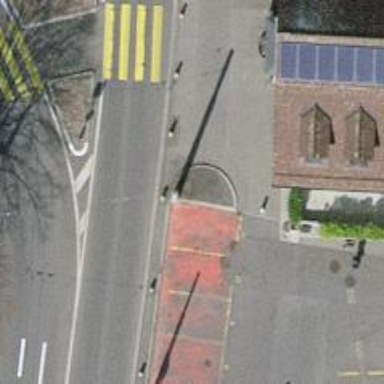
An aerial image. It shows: Concrete bollard.